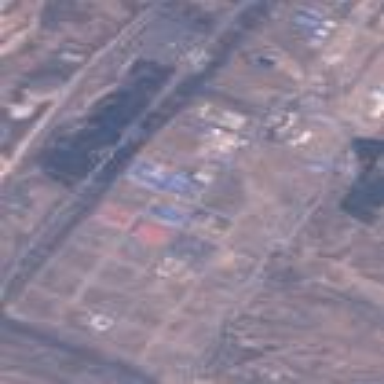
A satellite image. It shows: Industrial area.